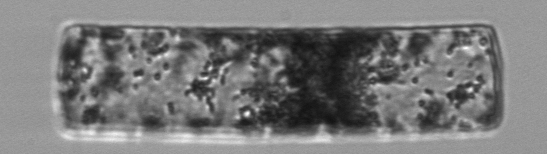
Label: Guinardia_flaccida